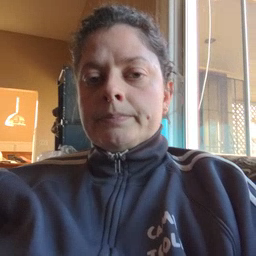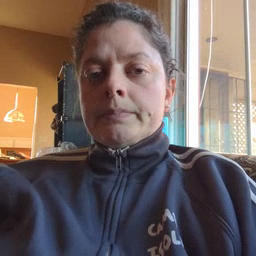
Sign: mom